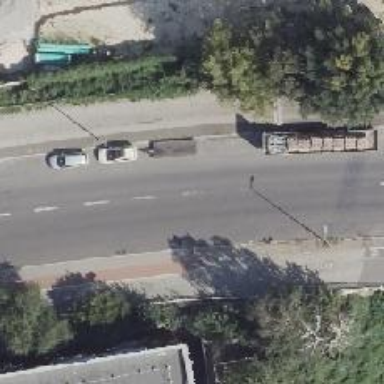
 and parallel parking lanes on the left side."